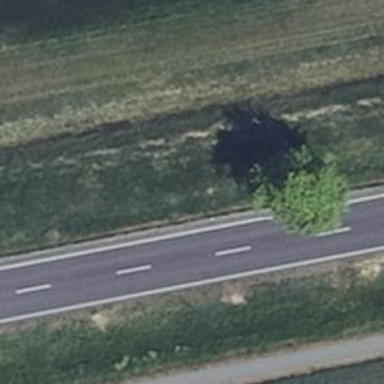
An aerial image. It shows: Deciduous broadleaved tree.